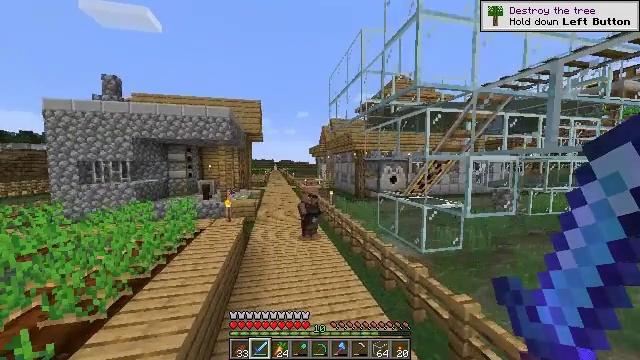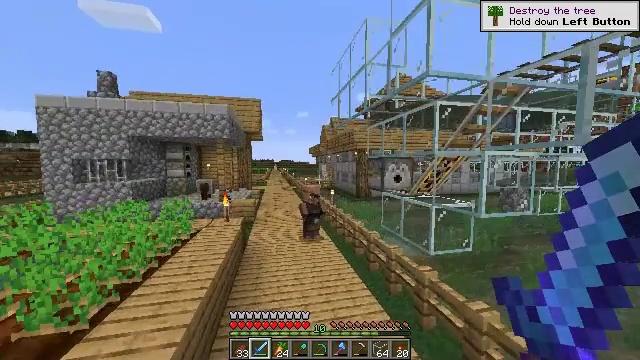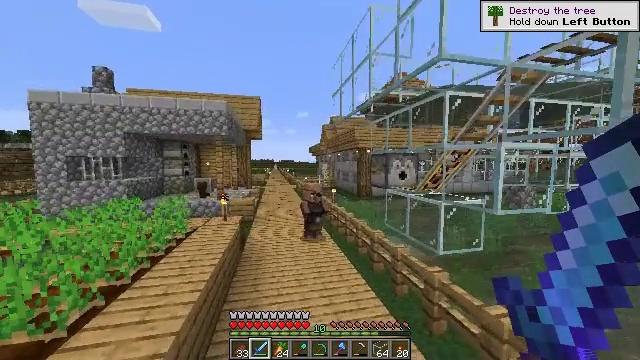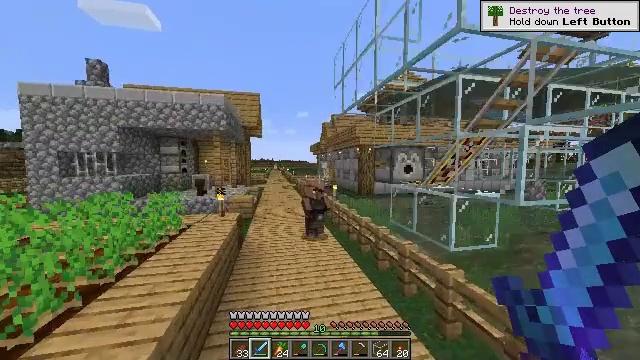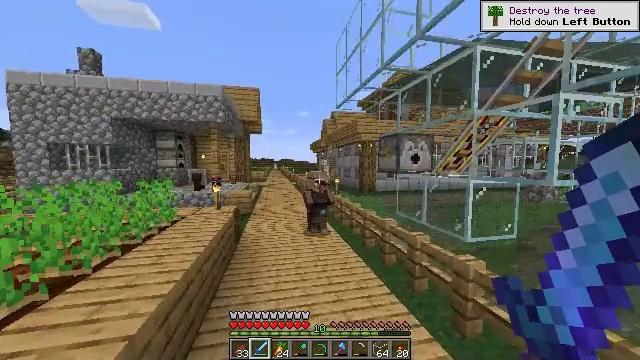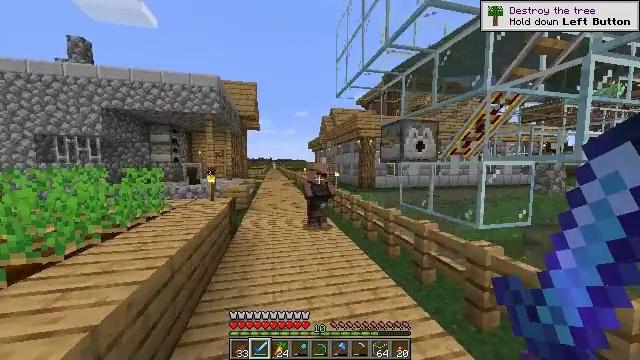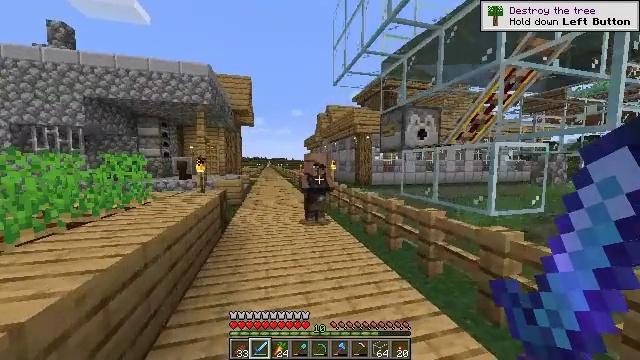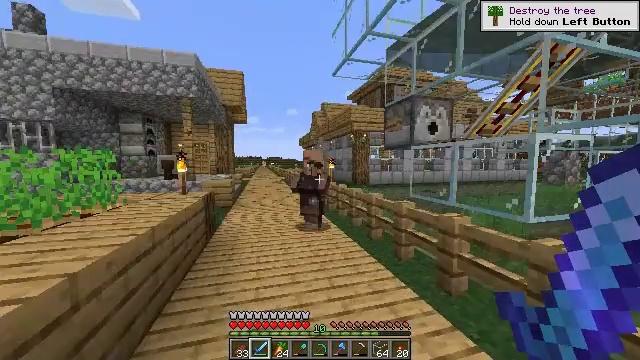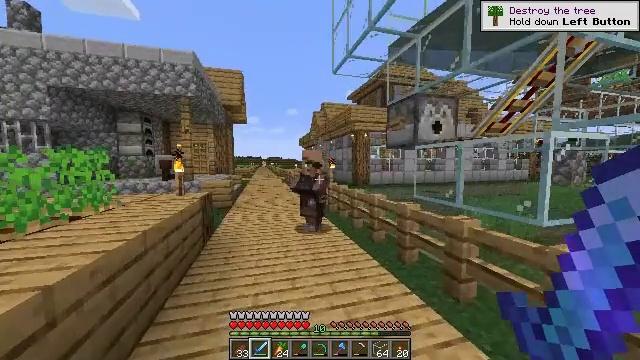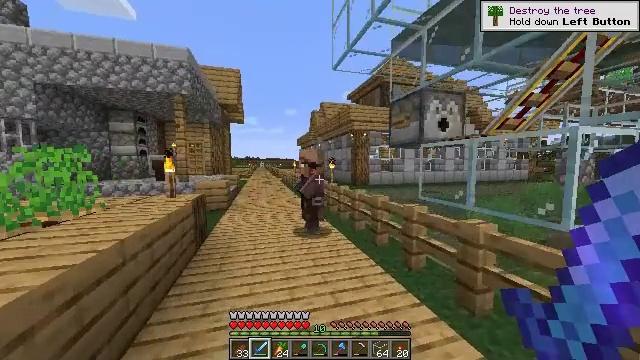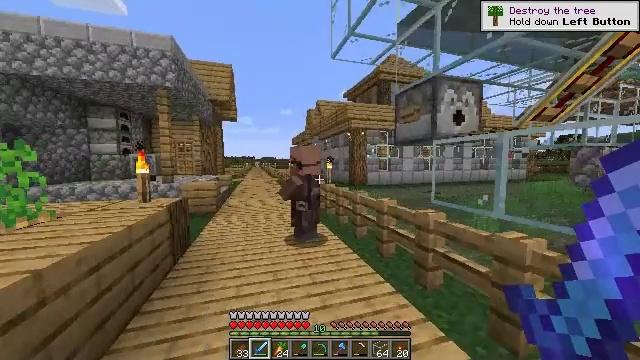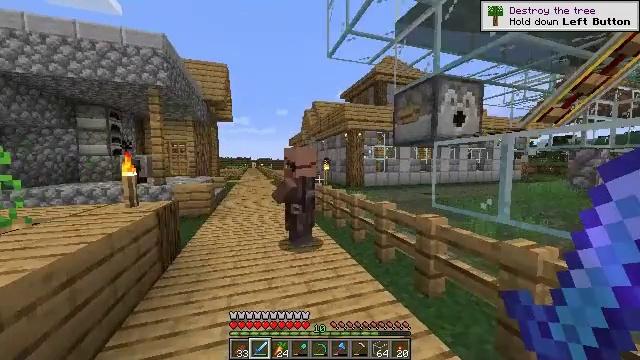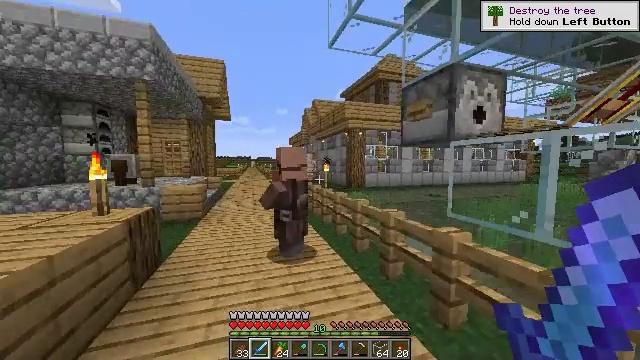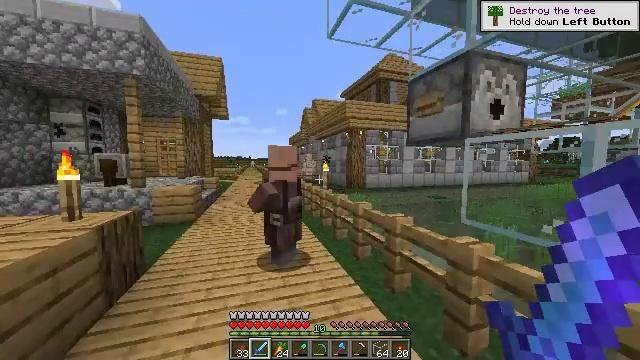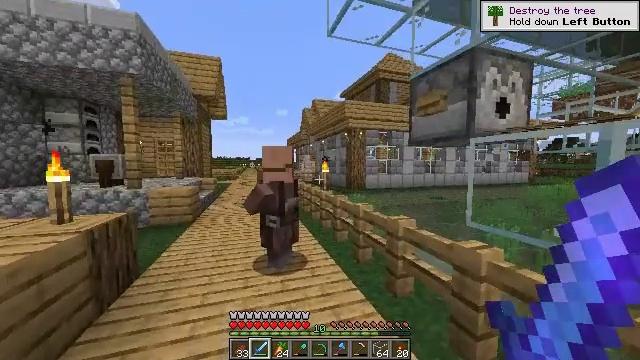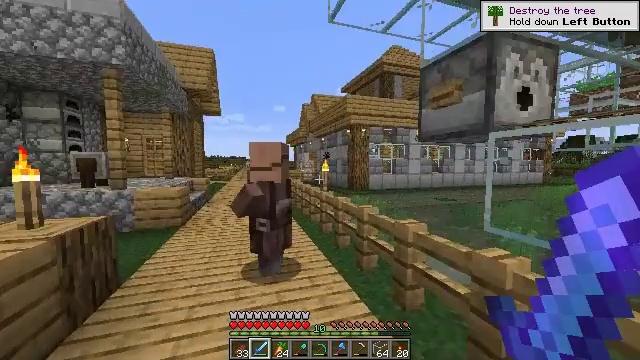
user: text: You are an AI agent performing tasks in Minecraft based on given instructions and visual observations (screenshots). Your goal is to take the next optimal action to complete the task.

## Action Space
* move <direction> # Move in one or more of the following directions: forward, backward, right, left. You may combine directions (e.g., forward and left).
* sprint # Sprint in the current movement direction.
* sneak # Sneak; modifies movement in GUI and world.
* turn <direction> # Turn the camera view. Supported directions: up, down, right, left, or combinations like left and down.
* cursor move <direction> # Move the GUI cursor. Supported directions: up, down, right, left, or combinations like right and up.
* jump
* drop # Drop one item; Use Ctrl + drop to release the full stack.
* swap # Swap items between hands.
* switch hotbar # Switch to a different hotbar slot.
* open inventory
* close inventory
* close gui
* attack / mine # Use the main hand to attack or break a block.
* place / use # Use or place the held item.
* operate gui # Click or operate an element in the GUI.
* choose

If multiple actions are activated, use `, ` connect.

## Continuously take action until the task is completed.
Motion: motion action
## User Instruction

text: craft item air
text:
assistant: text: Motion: move forward
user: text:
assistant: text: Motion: move forward
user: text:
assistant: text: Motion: move forward
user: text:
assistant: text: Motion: move forward, sprint
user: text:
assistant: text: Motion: move forward, sprint
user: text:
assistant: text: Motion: move forward, sprint, turn right
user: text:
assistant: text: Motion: move forward, sprint, turn right
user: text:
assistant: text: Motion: move forward
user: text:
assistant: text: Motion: move forward
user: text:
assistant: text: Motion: move forward, turn right
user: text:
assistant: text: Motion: move forward
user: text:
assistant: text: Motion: move forward
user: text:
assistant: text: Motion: move forward
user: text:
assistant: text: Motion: no_op
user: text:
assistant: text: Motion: use / place
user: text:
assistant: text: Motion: use / place
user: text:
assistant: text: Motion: turn left, use / place
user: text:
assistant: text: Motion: turn left
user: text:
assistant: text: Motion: turn left
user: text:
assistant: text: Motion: turn left
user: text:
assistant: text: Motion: no_op
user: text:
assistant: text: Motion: move forward
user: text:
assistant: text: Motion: move forward
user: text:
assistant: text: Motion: move forward
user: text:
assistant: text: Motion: move forward
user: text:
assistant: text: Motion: move forward, use / place
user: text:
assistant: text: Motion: move forward, use / place
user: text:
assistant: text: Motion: move forward, turn left, use / place
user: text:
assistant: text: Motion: move forward, turn left
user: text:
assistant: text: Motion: move forward, turn left